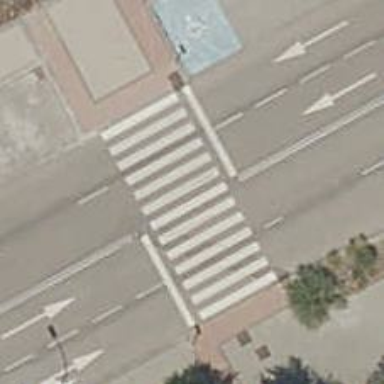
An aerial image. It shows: Marked crossing on the road.